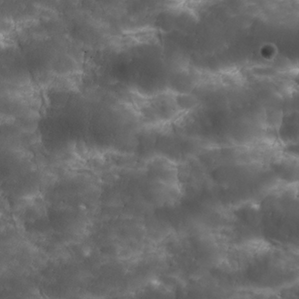
Label: non_frost